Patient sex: M
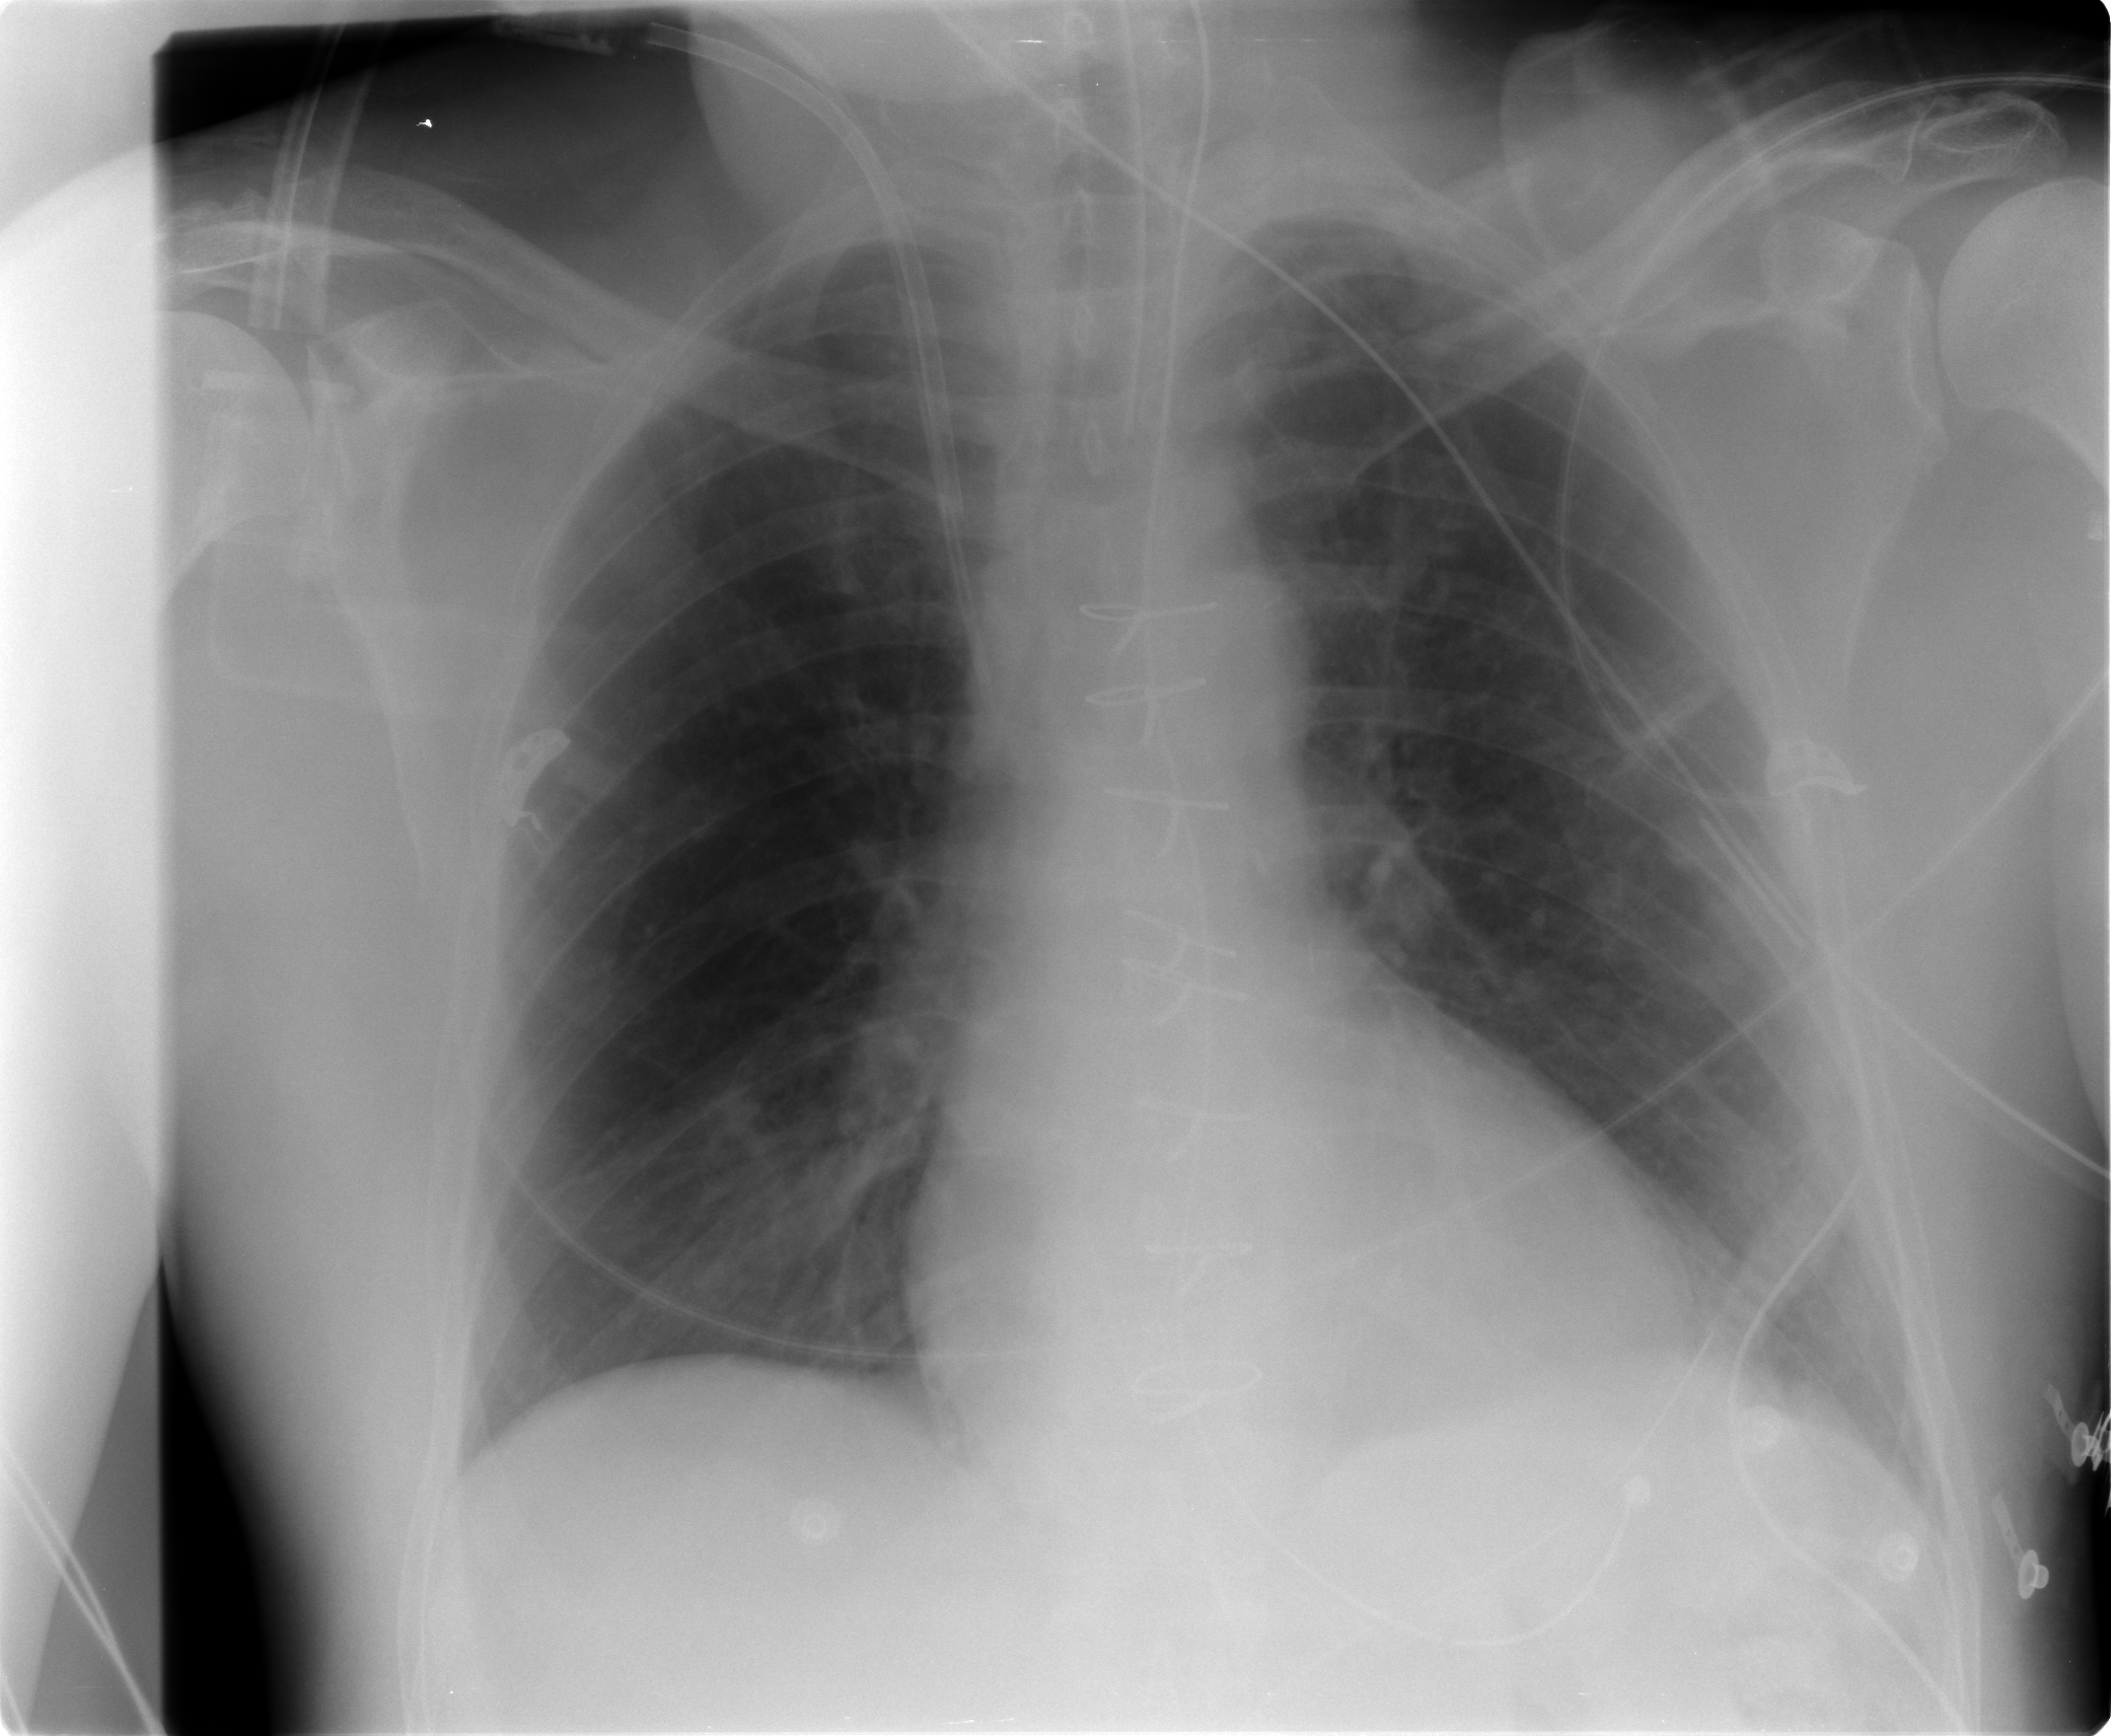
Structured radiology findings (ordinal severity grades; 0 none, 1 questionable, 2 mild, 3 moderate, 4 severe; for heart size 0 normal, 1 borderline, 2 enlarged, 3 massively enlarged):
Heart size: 1
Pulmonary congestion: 1
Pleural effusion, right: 0
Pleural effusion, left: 1
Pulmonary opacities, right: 1
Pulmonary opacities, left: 0
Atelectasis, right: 2
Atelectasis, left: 2